Question: Count the number of objects in the diagram.
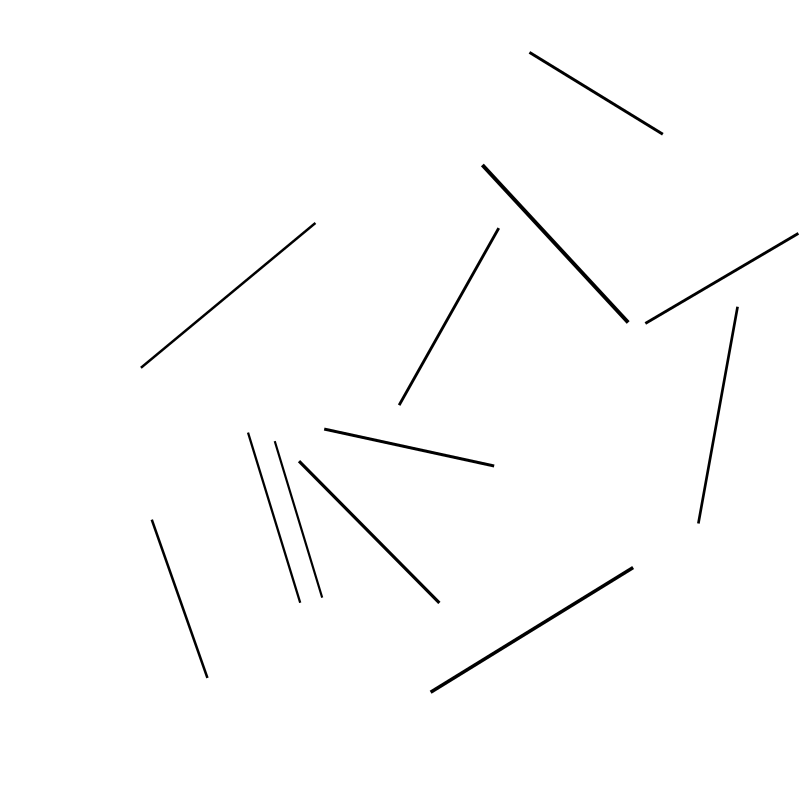
Answer: 12